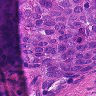
Metastatic tissue present: yes